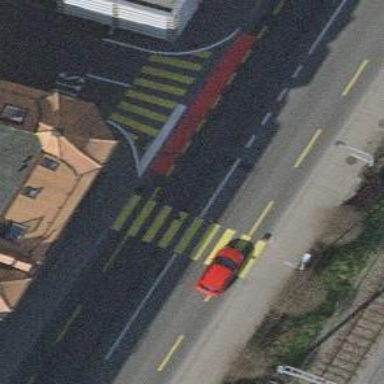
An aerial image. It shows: Marked crossing on the road.